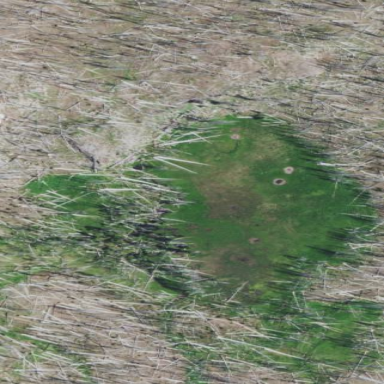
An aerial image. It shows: Wetland area characterized by wet meadow.